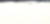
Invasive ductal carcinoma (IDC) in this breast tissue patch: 0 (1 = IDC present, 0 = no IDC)